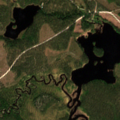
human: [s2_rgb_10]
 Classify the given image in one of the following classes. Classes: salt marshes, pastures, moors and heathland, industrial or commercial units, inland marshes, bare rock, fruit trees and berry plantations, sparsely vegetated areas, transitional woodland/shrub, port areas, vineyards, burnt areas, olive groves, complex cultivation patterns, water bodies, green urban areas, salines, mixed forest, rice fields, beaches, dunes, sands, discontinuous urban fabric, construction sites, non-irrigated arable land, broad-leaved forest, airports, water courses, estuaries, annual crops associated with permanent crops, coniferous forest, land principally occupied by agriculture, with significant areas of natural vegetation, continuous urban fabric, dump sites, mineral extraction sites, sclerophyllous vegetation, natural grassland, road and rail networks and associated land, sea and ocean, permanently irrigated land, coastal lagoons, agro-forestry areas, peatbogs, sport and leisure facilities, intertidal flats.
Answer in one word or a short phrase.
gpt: coniferous forest, transitional woodland/shrub, water bodies